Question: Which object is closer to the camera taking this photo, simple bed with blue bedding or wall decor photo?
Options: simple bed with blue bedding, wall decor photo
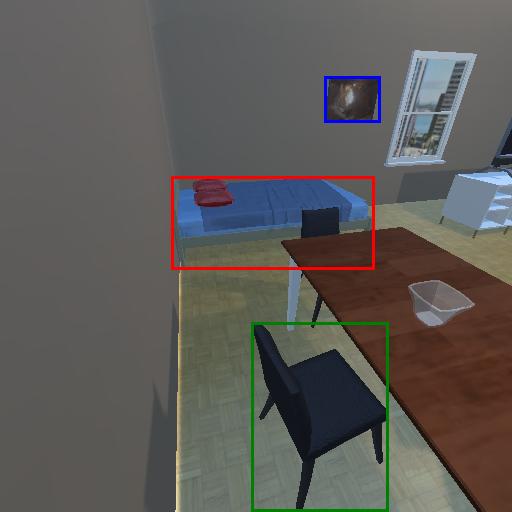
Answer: simple bed with blue bedding